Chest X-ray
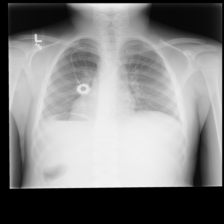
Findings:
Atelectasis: negative
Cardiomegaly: negative
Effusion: negative
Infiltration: negative
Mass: negative
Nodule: negative
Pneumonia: negative
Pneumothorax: negative
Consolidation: negative
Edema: negative
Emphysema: negative
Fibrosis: negative
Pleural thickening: negative
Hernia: negative